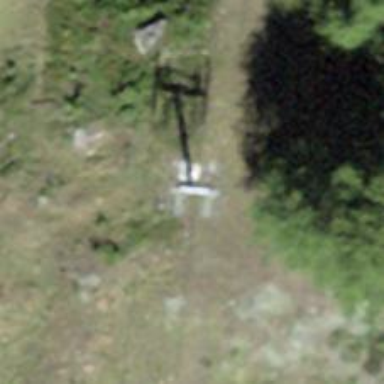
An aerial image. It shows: Pylon for aerialway.